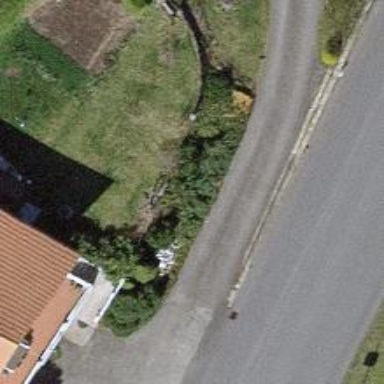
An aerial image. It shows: Bus stop along the road.